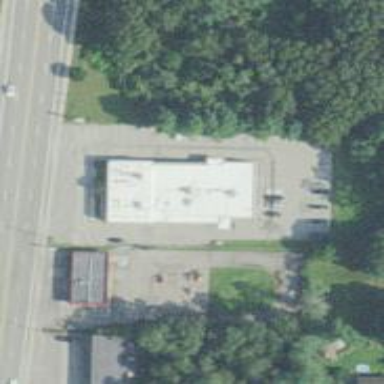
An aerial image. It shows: Veterinary facility.